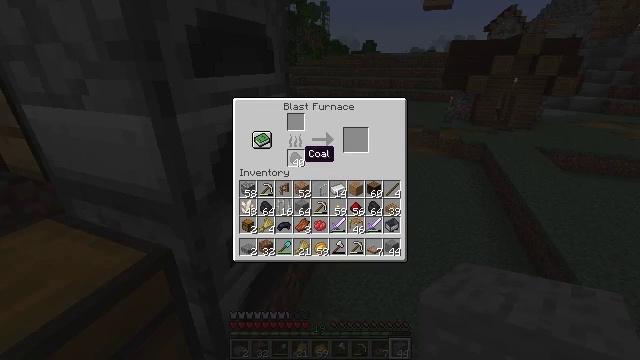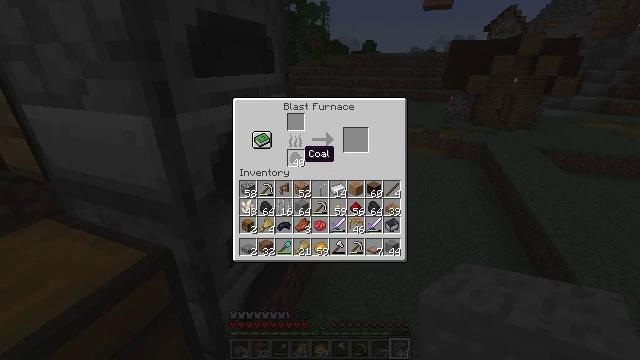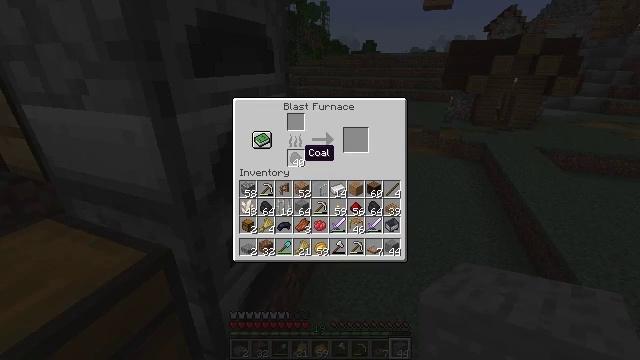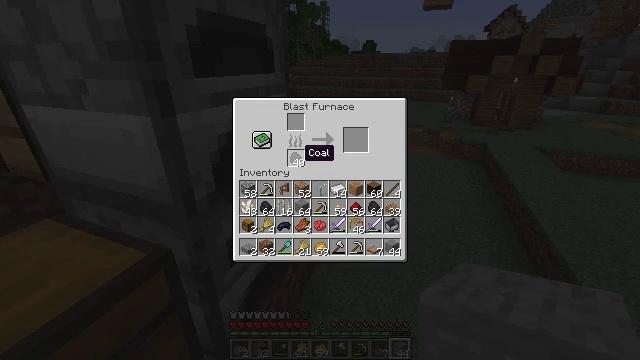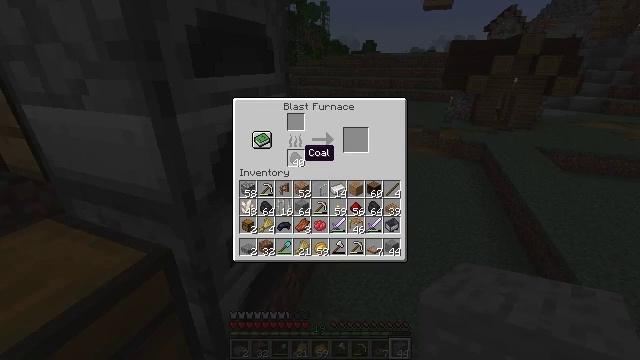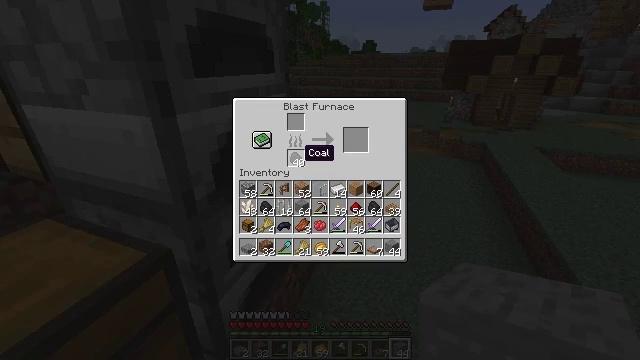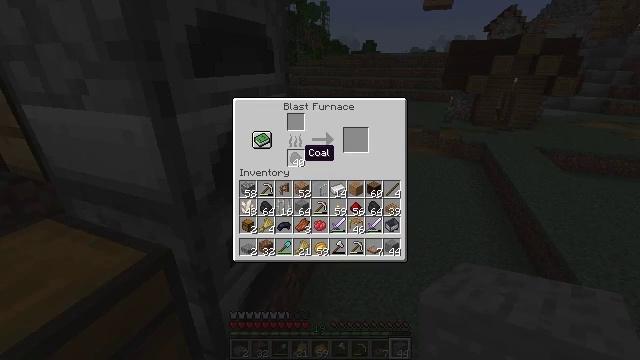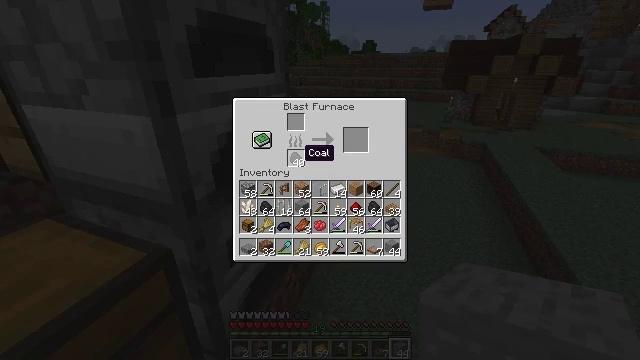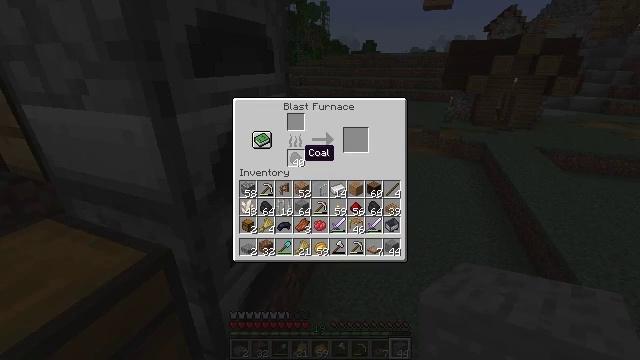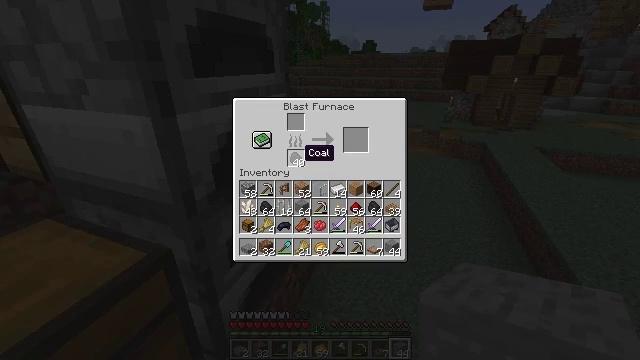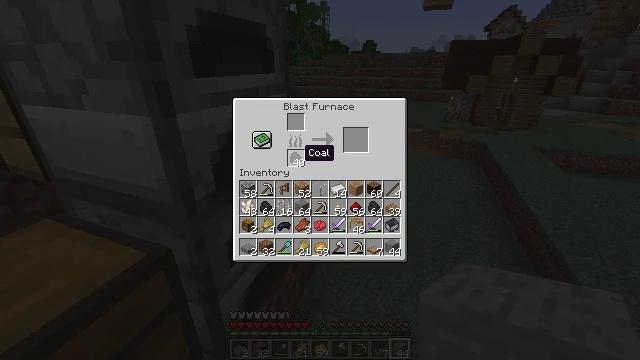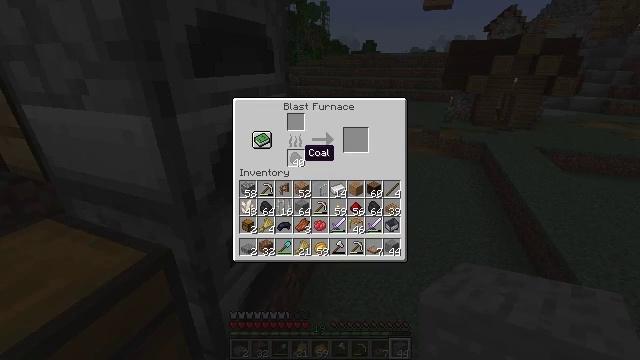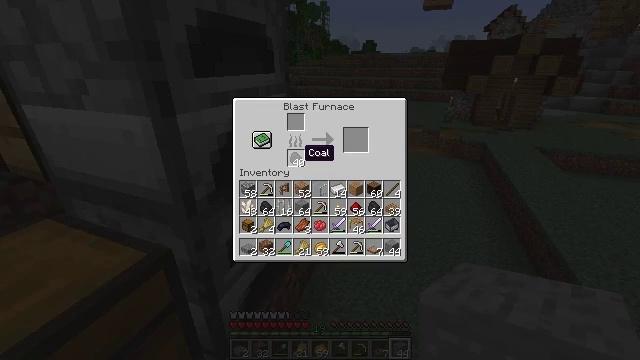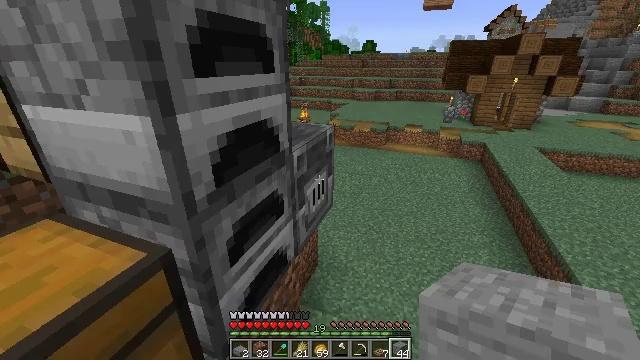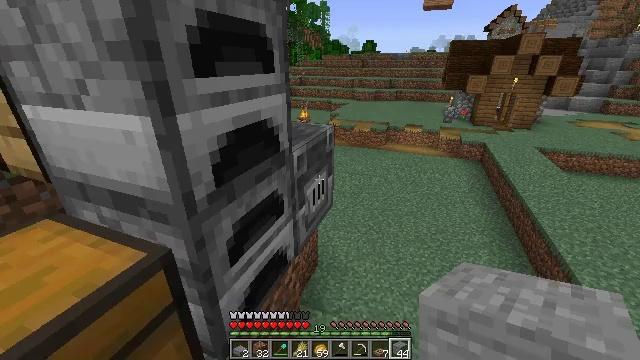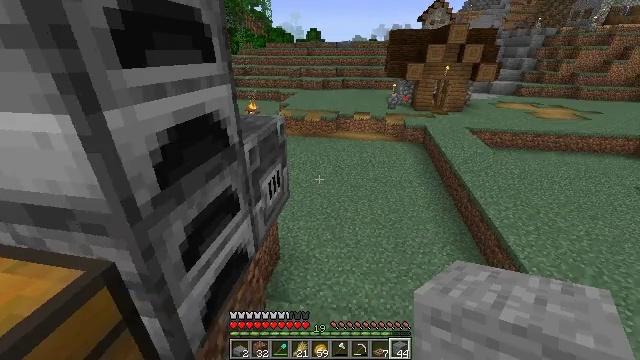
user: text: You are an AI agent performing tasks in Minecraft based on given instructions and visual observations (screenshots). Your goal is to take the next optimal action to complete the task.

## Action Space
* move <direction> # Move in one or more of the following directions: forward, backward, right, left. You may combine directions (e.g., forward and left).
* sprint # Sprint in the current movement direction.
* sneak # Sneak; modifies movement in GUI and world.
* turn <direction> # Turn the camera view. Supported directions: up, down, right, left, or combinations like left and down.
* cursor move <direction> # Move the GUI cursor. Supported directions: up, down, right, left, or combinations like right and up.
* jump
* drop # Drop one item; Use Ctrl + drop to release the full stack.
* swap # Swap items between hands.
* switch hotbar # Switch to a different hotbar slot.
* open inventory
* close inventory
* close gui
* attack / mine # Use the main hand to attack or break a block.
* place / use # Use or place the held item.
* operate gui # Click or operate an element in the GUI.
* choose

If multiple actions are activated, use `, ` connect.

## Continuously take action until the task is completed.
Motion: motion action
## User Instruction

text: Craft a jungle sign with the crafting table and materials.
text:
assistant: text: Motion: no_op
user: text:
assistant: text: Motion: no_op
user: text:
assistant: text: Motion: no_op
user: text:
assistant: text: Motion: no_op
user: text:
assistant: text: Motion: no_op
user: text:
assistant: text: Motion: no_op
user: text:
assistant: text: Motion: no_op
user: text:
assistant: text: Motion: no_op
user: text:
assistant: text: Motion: no_op
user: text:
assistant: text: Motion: no_op
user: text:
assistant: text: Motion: no_op
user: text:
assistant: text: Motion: no_op
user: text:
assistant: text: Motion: no_op
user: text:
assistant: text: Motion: no_op
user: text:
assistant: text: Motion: close gui
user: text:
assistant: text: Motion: turn right and down
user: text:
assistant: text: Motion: turn right and down
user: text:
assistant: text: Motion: turn right and down
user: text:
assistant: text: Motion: turn right and down
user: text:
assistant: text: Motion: turn right
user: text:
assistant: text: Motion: turn left
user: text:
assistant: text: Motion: move forward
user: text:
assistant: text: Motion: move forward
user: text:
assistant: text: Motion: move forward
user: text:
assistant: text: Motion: move forward
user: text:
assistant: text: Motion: move forward
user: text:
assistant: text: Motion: move forward, sprint
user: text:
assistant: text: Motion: move forward, sprint, turn right and up
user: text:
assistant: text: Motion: move forward, sprint, turn right
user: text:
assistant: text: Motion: move forward, sprint, turn right